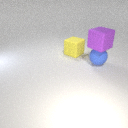
large yellow rubber cube behind large blue rubber sphere